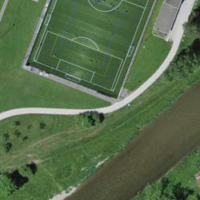
EUNIS habitat code: 53
Species observed at this site:
Calopteryx splendens